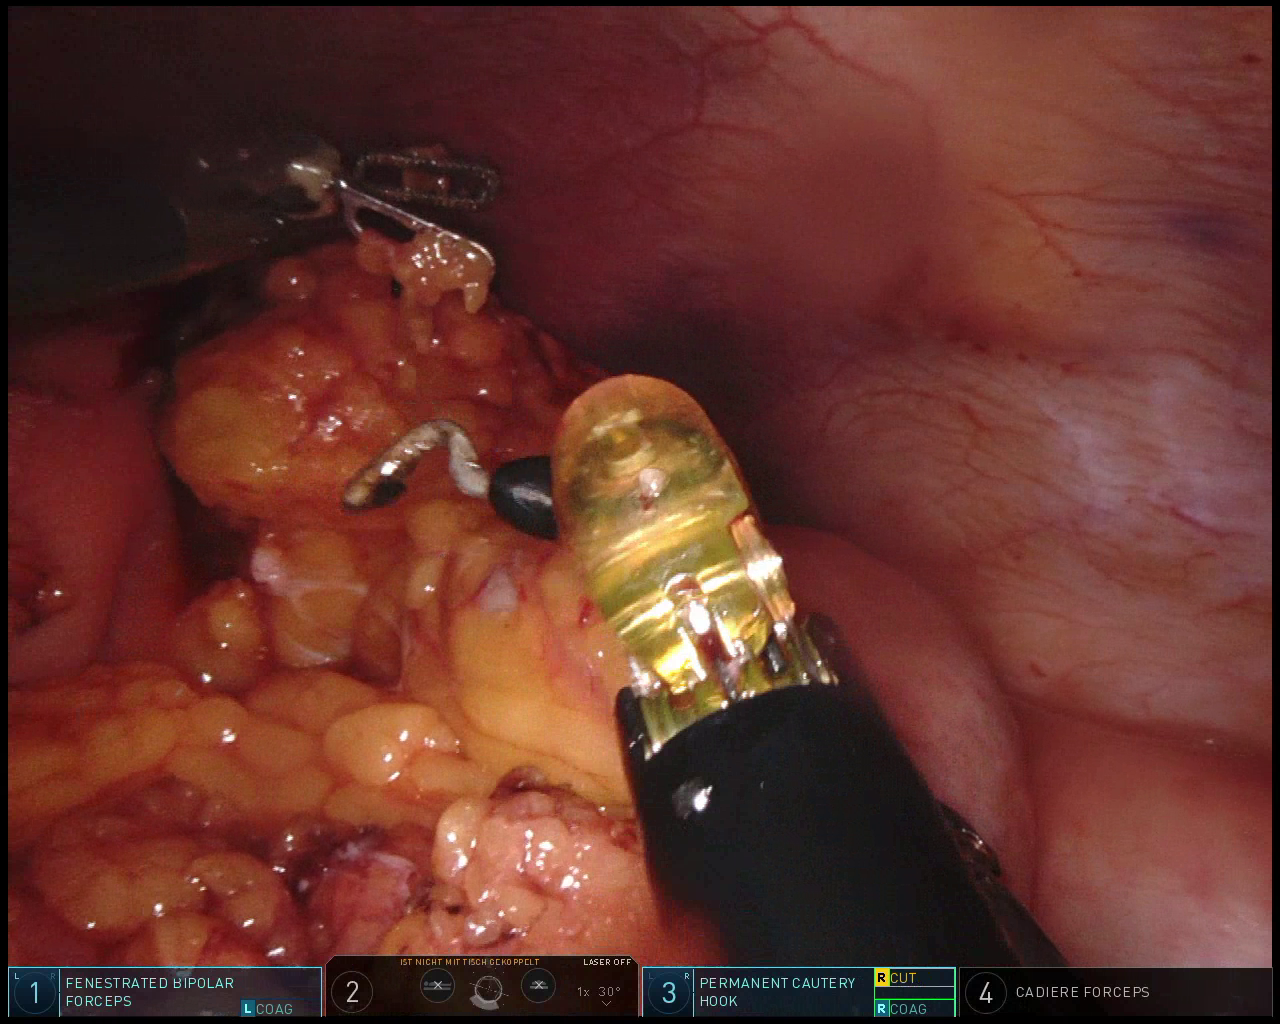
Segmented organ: colon
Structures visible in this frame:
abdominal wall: yes
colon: yes
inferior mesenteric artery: no
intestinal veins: no
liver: no
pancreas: no
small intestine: no
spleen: no
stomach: yes
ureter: no
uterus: no
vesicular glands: no